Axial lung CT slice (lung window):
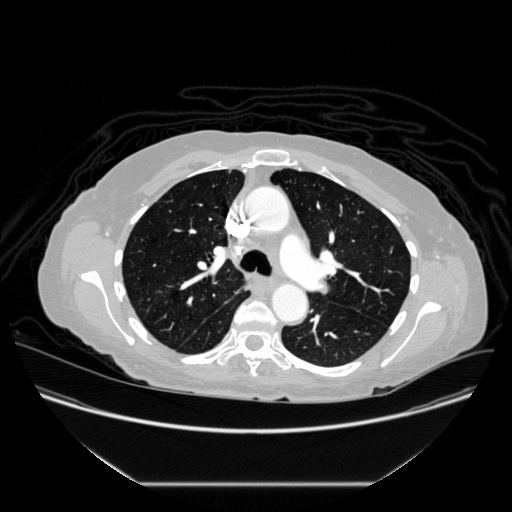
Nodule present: no